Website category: auto
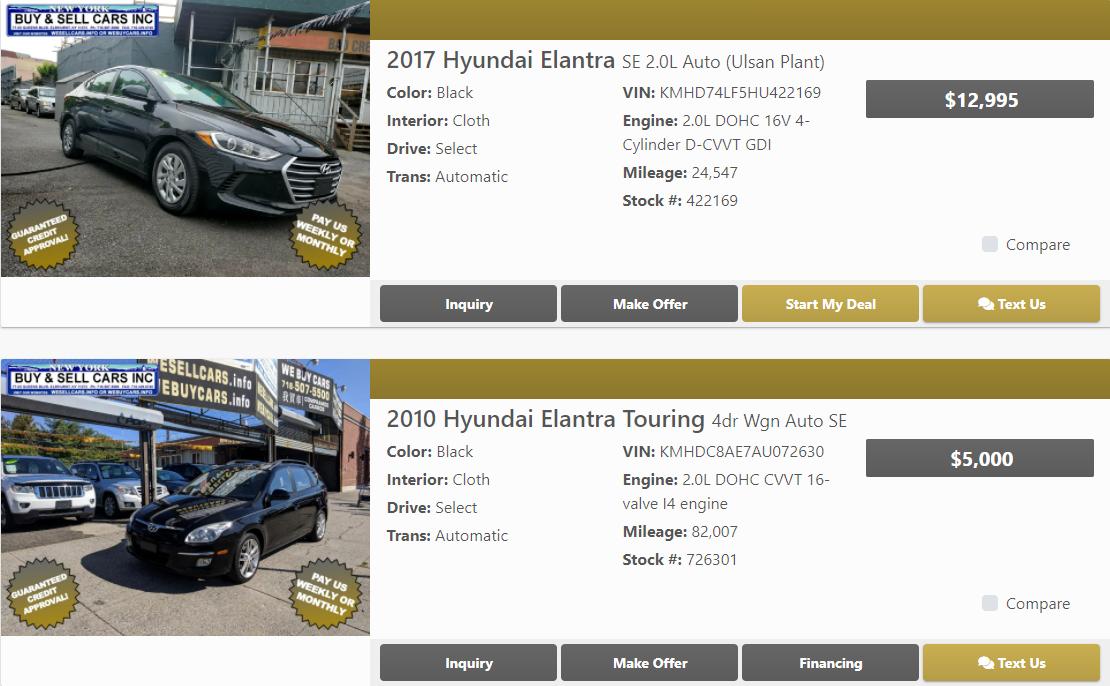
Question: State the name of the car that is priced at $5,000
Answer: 2010 Hyundai Elantra Touring

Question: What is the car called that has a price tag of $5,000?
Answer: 2010 Hyundai Elantra Touring

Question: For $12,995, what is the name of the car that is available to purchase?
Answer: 2017 Hyundai Elantra

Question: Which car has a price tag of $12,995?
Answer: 2017 Hyundai Elantra

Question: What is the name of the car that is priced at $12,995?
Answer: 2017 Hyundai Elantra

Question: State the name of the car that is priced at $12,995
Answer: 2017 Hyundai Elantra

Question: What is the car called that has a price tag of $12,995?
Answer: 2017 Hyundai Elantra

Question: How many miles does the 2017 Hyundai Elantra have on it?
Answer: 24,547

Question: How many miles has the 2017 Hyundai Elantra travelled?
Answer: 24,547

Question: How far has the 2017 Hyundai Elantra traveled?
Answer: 24,547

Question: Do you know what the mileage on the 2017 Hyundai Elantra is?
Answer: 24,547

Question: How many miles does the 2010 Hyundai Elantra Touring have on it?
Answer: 82,007

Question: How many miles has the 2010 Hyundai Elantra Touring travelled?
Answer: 82,007

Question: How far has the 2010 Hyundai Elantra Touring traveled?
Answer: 82,007

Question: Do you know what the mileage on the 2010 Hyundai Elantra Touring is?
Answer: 82,007